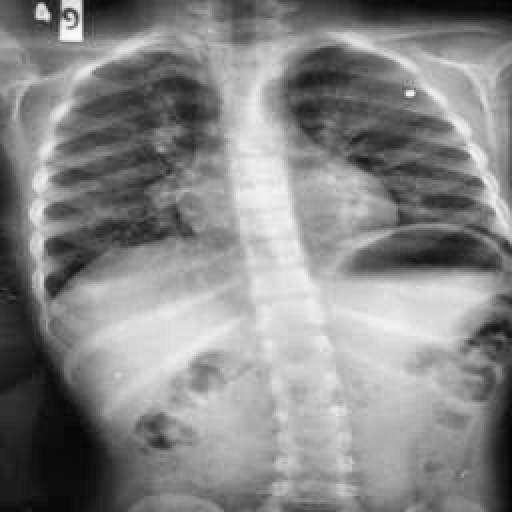
Finding: TUBERCULOSIS